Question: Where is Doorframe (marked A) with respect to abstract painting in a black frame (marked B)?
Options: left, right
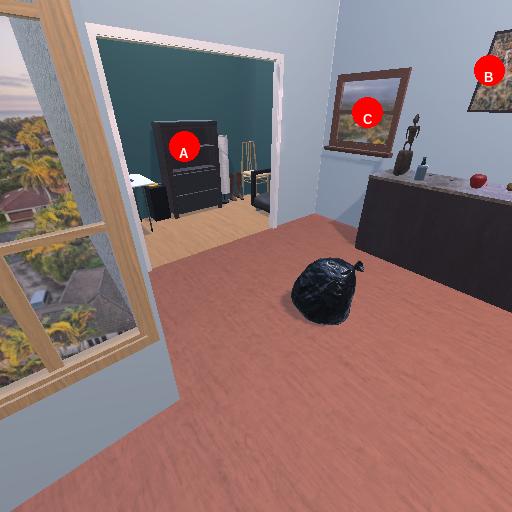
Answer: left